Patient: sex F, age 62
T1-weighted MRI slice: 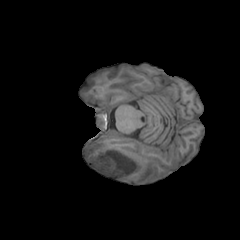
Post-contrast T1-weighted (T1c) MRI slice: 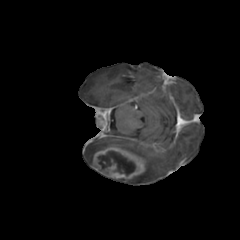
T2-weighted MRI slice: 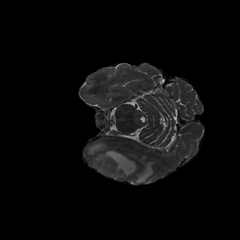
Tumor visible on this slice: yes
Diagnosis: Glioblastoma, IDH-wildtype
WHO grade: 4